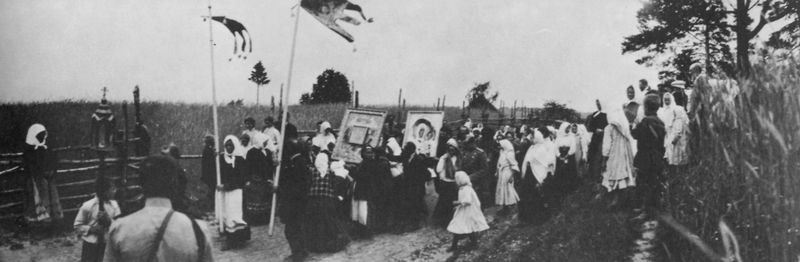
Titel: Prozession
Künstler: Russischer Photograph
Schlagwörter: baum, berg, gruppe, mann, weiß, bäume, frauen, menschen, mädchen, sand, grau, kleider, männer, schwarz, strasse, gras, tuch, weg, wiese, zaun, fest, masse, menge, alt, jung, arme, stehen, bild, erde, feld, gräser, schilf, weide, gehen, kirche, land, figur, mutter, bauern, kinder, schärpe, schürze, bilder, fahnen, stab, zuschauer, fahne, laufen, russland, trocken, zug, dorf, kahl, querformat, kopftuch, bauer, momentaufnahme, foto, fotografie, photographie, stangen, kreuz, rückenfigur, wimpel, sonntag, beerdigung, schwarzw, kopftücher, prozession, umzug, heilige, flaggen, stange, kirchlich, verehrung, heilig, fotographie, abgrenzung, fahnenstange, taun, standarten, wegs, ikonen, büume, trasse, heiligen, heiligenbilder, kirchenfahnen, procession, russsland, stabkreuz